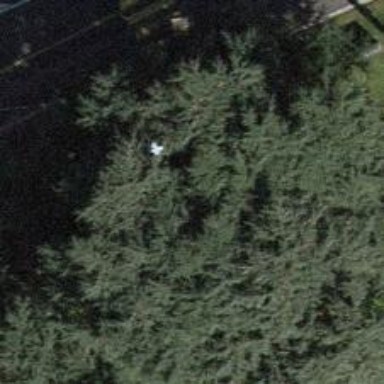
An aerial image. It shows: Evergreen needle-leaved tree.